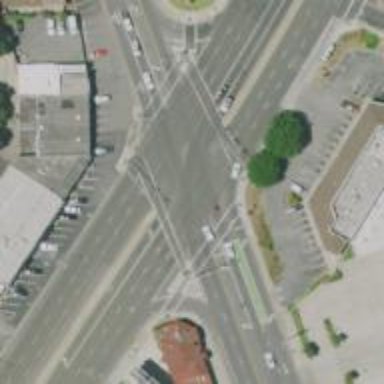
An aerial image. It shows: Marked crossing on the road.